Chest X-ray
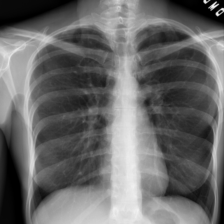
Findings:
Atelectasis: negative
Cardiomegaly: negative
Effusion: negative
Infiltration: negative
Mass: negative
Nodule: negative
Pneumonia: negative
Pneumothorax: negative
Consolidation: negative
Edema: negative
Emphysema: negative
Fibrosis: negative
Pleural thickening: negative
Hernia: negative